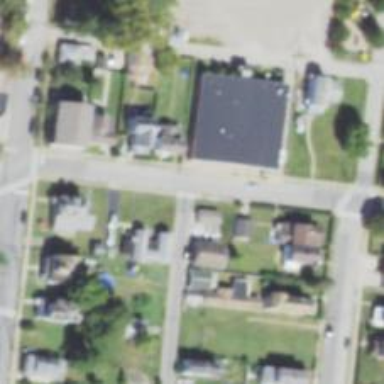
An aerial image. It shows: Alley classified as service road.